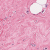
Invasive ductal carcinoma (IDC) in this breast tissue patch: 0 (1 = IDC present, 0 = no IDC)